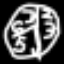
Label: clock